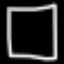
Label: square